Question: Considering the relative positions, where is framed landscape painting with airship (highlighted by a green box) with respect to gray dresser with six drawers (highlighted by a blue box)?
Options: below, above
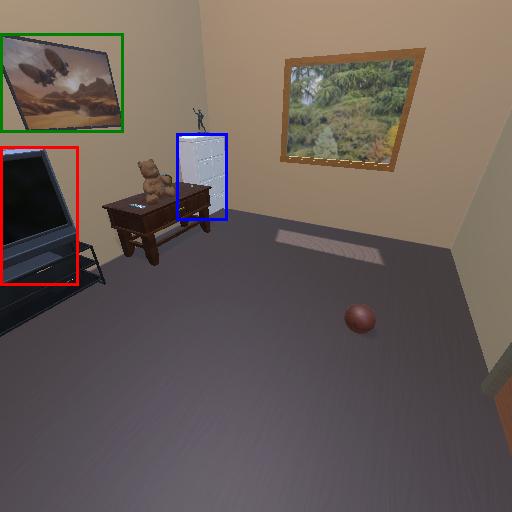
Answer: below